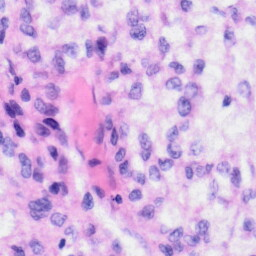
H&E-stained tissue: Liver